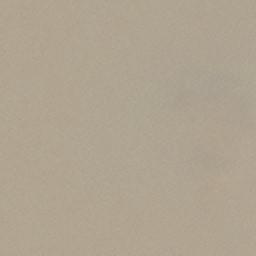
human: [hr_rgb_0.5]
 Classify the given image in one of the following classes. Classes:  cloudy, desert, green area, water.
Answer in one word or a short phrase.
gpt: desert